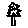
Label: tree